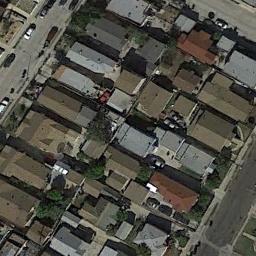
Label: residential